Field crop: tomato
Growth stage: 1
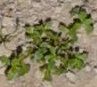
Species: portulaca